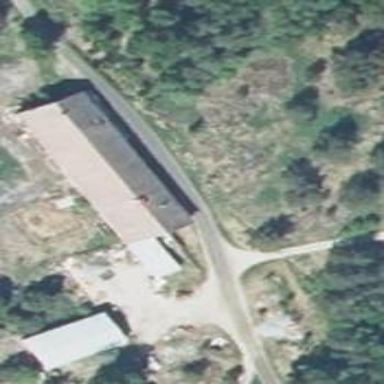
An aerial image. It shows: Cowshed building.